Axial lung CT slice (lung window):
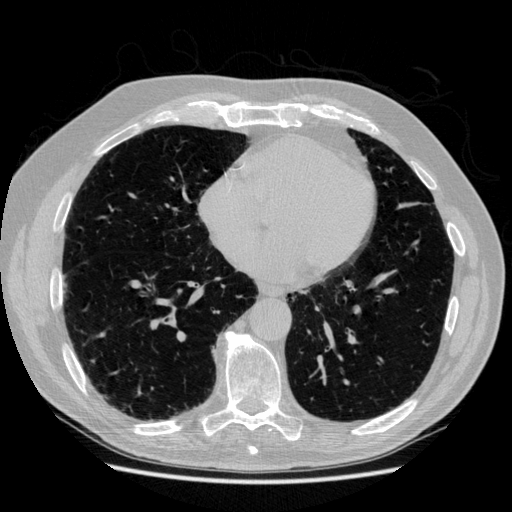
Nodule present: no